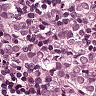
Metastatic tissue present: yes